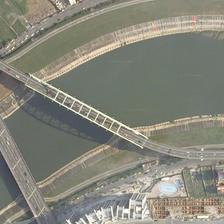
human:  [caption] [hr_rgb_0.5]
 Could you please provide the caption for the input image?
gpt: there are two different shapes of the bridges connecting the both side of the river .

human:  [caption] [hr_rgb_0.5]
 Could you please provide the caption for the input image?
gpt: two bridges are next to the bend of a river .

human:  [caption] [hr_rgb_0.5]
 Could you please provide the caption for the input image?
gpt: two bridges are on the curved position of a river .

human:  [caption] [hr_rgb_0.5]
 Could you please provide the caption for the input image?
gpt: two bridges are on a river with many buildings on two sides of it .

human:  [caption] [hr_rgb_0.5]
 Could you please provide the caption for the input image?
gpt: two bridges are on the curved position of a river .